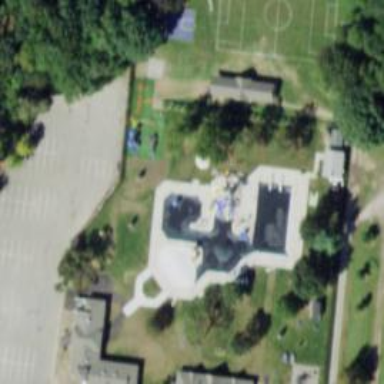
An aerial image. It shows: Water slide attraction.